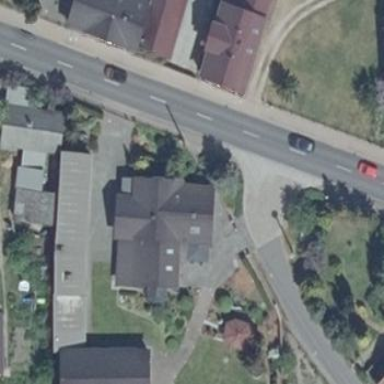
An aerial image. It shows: Residential building.